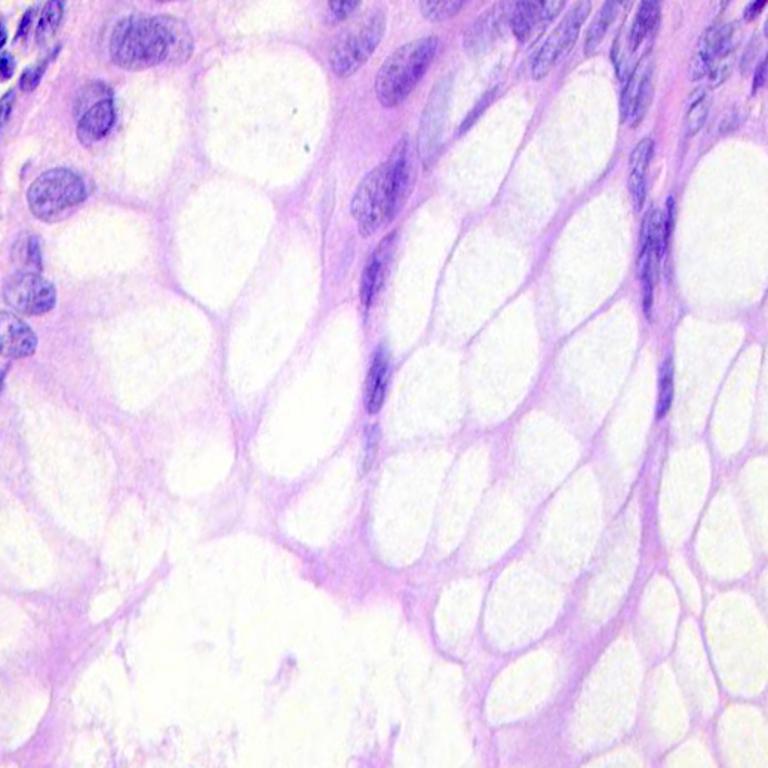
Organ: colon
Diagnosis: benign